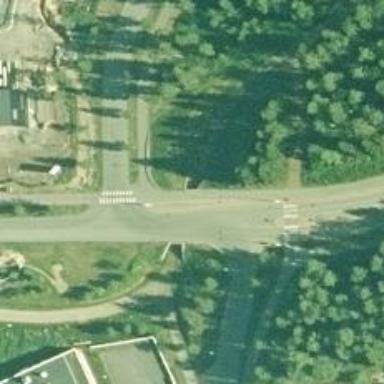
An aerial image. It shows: Footway along the road.